Question: I have this register application where I have to make the delete option in the basket.

Now I have the button set in a loop so it creates a button for each product. That all works fine, but whenever I put more than one of the same item in the basket it deletes it as well instead of making the amount less. Basically I want it to be like: cars aantal: 3 and when i click the delete button for that product aantal is 2 until its one and then delete the Item. I know that is done by setting the text for the label, but the label amount is linked to the product amount. Here is my code:
'''
for (int i = 0; i < products.size(); i++) {
Product product = products.get(i);
productdelete = product;
lblamount = new JLabel(String.valueOf(WinkelApplication.getBasket().getProductAmount(productdelete)));
lblamount.setBounds(410, verticalPosition + i * productOffset, 70, 20);
lblamount.setFont(WinkelApplication.FONT_10_PLAIN);
add(lblamount);
DeleteProduct deleteproduct = new DeleteProduct();
JButton btnDeleteproduct = new JButton("X");
btnDeleteproduct.setBounds(380, verticalPosition + i * productOffset, 20, 20);
btnDeleteproduct.setFont(WinkelApplication.FONT_10_BOLD);
btnDeleteproduct.setName("" + i);
btnDeleteproduct.addActionListener(deleteproduct);
add(btnDeleteproduct);
}
'''
'''
public void productlist(){
List<Product> products = WinkelApplication.getBasket().getProducts();
for(int i = 0; i < products.size(); i++){
deleteproduct = products.get(i);
}
}
public void actionPerformed(ActionEvent event){
productlist();
productamount = WinkelApplication.getBasket().getProductAmount(deleteproduct);
if(productamount == 1){
WinkelApplication.getBasket().deleteProduct(deleteproduct);
}else if (productamount > 1){
productamount--;
WinkelApplication.getBasket().setProductAmount(productamount);
WinkelApplication.getInstance().showPanel(new view.Payment());
}
}
'''
And whenever I put this code somewhere else to load:
'''
productamount = WinkelApplication.getBasket().getProductAmount(deleteproduct);
'''
it gives me an error:
'''
Exception in thread "AWT-EventQueue-0" java.lang.NullPointerException
at model.Basket.getProductAmount(Basket.java:62)
at view.DeleteProduct.productlist(DeleteProduct.java:27)
at view.DeleteProduct.actionPerformed(DeleteProduct.java:34)
at javax.swing.AbstractButton.fireActionPerformed(AbstractButton.java:2028)
at javax.swing.AbstractButton$Handler.actionPerformed(AbstractButton.java:2351)
at javax.swing.DefaultButtonModel.fireActionPerformed(DefaultButtonModel.java:387)
at javax.swing.DefaultButtonModel.setPressed(DefaultButtonModel.java:242)
at javax.swing.plaf.basic.BasicButtonListener.mouseReleased(BasicButtonListener.java:236)
at java.awt.Component.processMouseEvent(Component.java:6382)
at javax.swing.JComponent.processMouseEvent(JComponent.java:3275)
at java.awt.Component.processEvent(Component.java:6147)
at java.awt.Container.processEvent(Container.java:2083)
at java.awt.Component.dispatchEventImpl(Component.java:4744)
at java.awt.Container.dispatchEventImpl(Container.java:2141)
at java.awt.Component.dispatchEvent(Component.java:4572)
at java.awt.LightweightDispatcher.retargetMouseEvent(Container.java:4619)
at java.awt.LightweightDispatcher.processMouseEvent(Container.java:4280)
at java.awt.LightweightDispatcher.dispatchEvent(Container.java:4210)
at java.awt.Container.dispatchEventImpl(Container.java:2127)
at java.awt.Window.dispatchEventImpl(Window.java:2489)
at java.awt.Component.dispatchEvent(Component.java:4572)
at java.awt.EventQueue.dispatchEventImpl(EventQueue.java:704)
at java.awt.EventQueue.access$400(EventQueue.java:82)
at java.awt.EventQueue$2.run(EventQueue.java:663)
at java.awt.EventQueue$2.run(EventQueue.java:661)
at java.security.AccessController.doPrivileged(Native Method)
at java.security.AccessControlContext$1.doIntersectionPrivilege(AccessControlContext.java:87)
at java.security.AccessControlContext$1.doIntersectionPrivilege(AccessControlContext.java:98)
at java.awt.EventQueue$3.run(EventQueue.java:677)
at java.awt.EventQueue$3.run(EventQueue.java:675)
at java.security.AccessController.doPrivileged(Native Method)
at java.security.AccessControlContext$1.doIntersectionPrivilege(AccessControlContext.java:87)
at java.awt.EventQueue.dispatchEvent(EventQueue.java:674)
at java.awt.EventDispatchThread.pumpOneEventForFilters(EventDispatchThread.java:296)
at java.awt.EventDispatchThread.pumpEventsForFilter(EventDispatchThread.java:211)
at java.awt.EventDispatchThread.pumpEventsForHierarchy(EventDispatchThread.java:201)
at java.awt.EventDispatchThread.pumpEvents(EventDispatchThread.java:196)
at java.awt.EventDispatchThread.pumpEvents(EventDispatchThread.java:188)
at java.awt.EventDispatchThread.run(EventDispatchThread.java:122)
'''
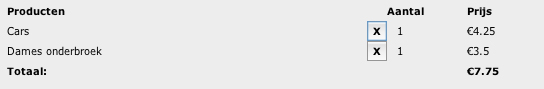
Answer: '''
Exception in thread "AWT-EventQueue-0" java.lang.NullPointerException
'''
clearly shows that the object you are trying to get is null try to put null check
if(WinkelApplication.getBasket()!=null)